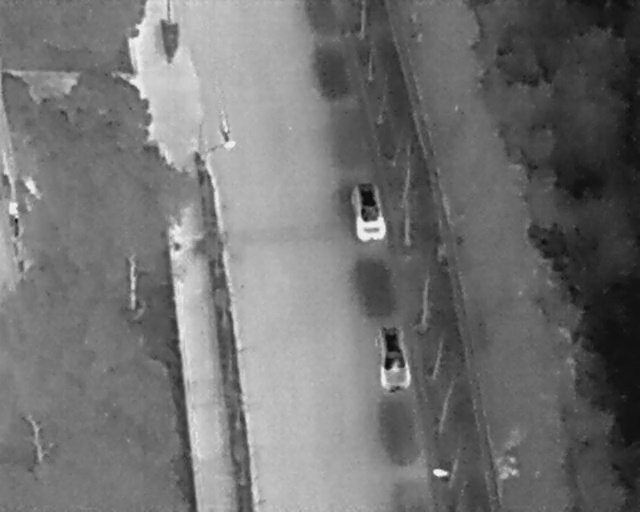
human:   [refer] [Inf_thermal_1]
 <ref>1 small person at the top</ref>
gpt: <box>[[34, 25, 36, 27, 2]]</box>